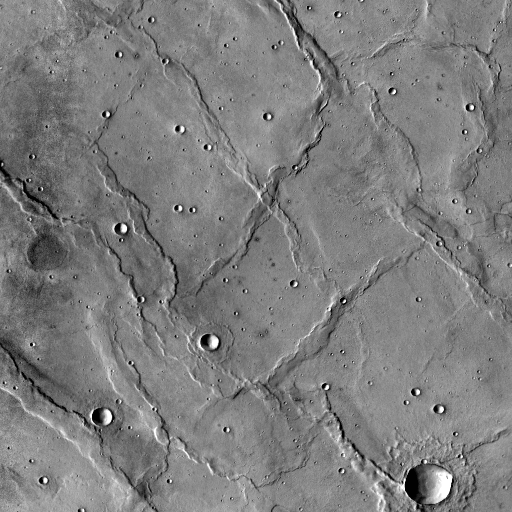
Crater classes present: Background, Other, Layered, Buried, Secondary